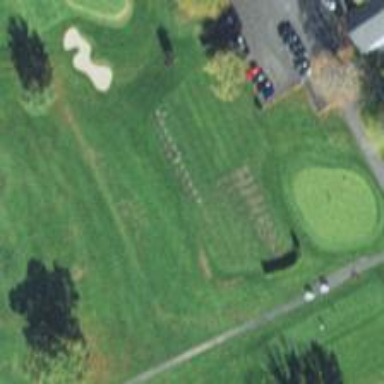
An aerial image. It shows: Grassy area used as driving range for golf.